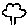
Label: tree